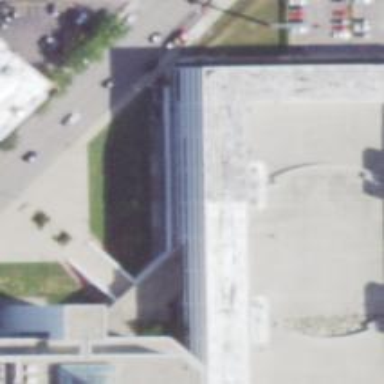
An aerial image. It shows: Public building that serves as courthouse.